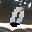
Label: 0